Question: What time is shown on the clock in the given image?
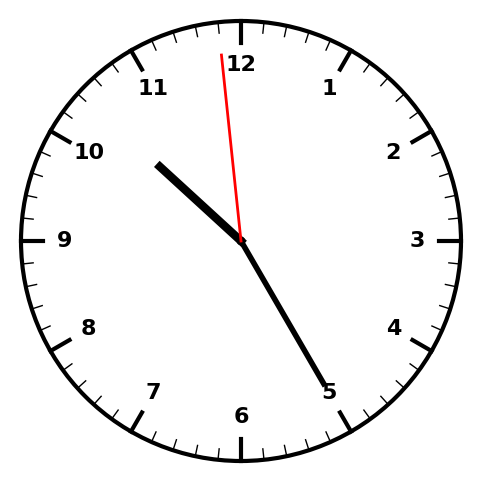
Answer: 10:24:59